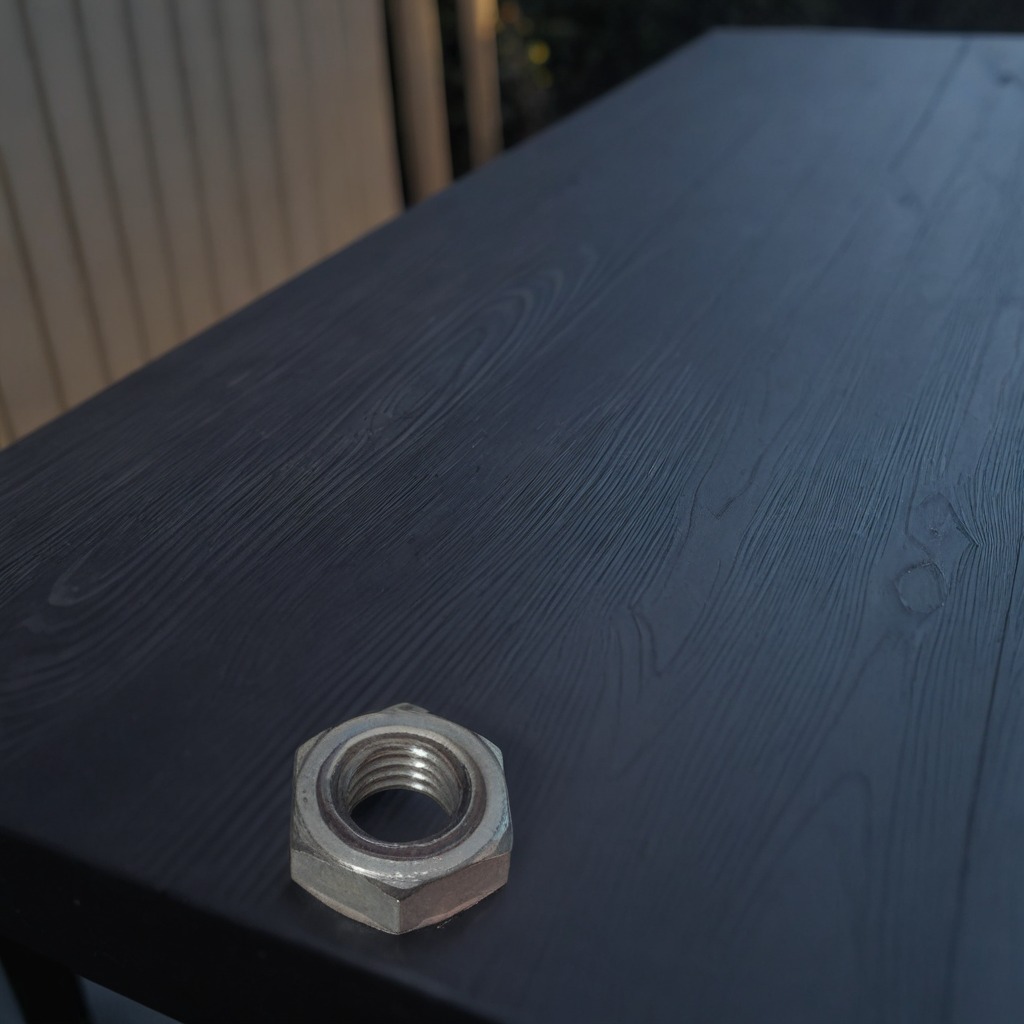
A metal nut lies on the table in the small garage at twilight.